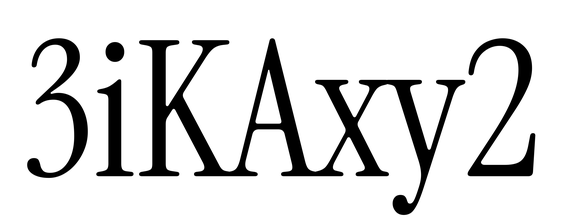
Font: InstrumentSerif-Regular